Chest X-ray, AP view. Patient: 52 years old, sex F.
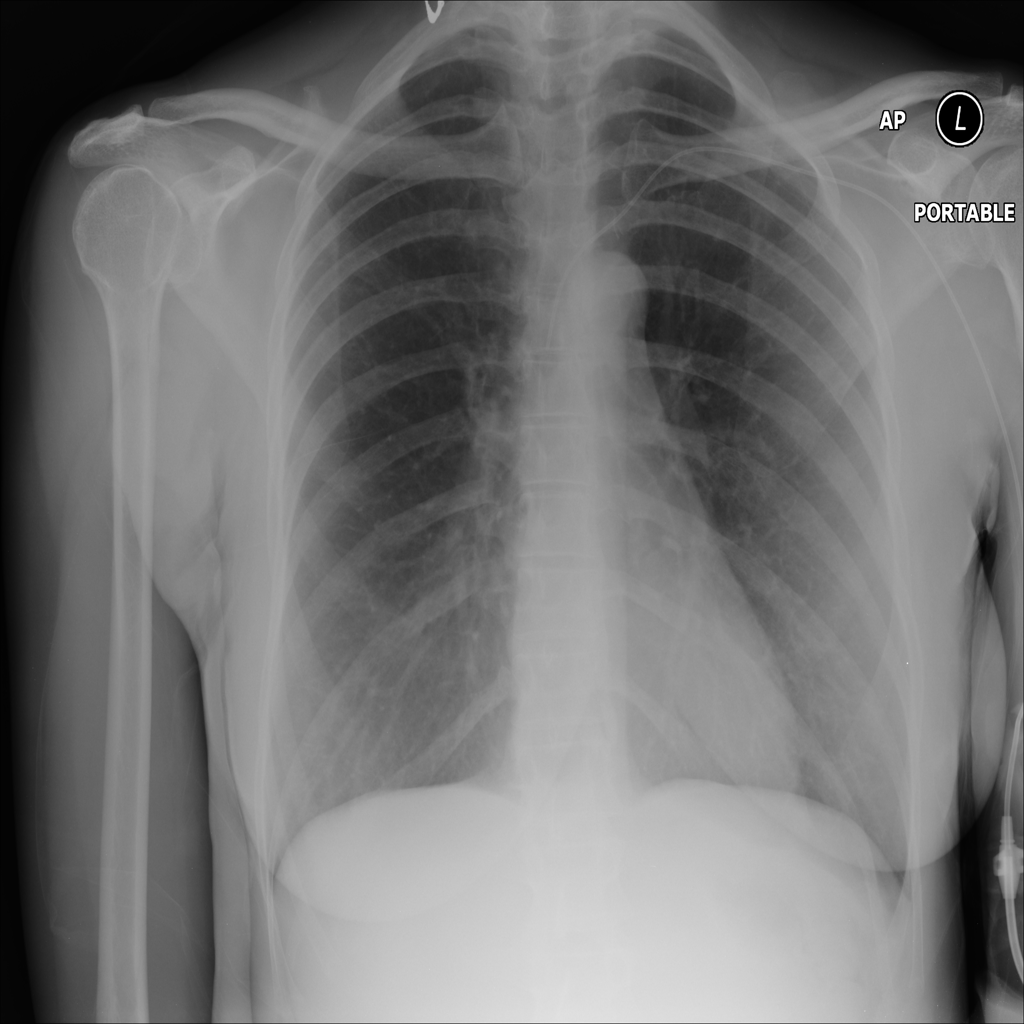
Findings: No Finding